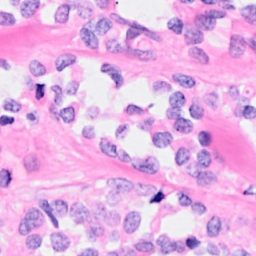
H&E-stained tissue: Breast